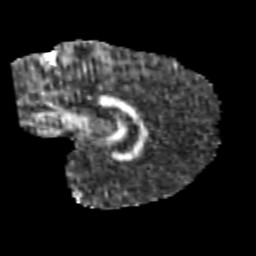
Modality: FA
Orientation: sagittal
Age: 10
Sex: male
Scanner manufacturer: siemens
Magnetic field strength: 3 T
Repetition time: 3.8 s
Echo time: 0.07 s